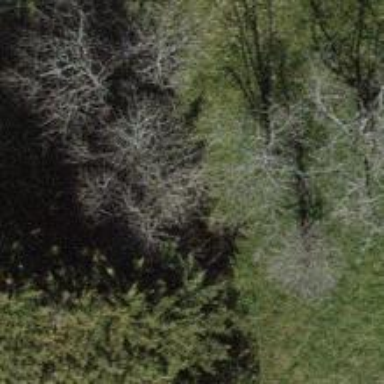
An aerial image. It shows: Garden adorned with trees.